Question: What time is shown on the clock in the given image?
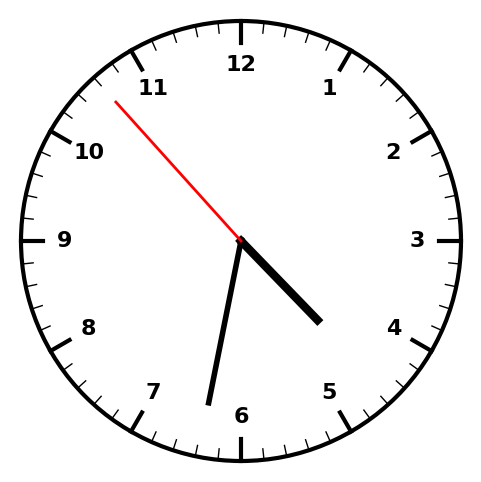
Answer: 04:31:53